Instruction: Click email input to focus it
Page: traveler
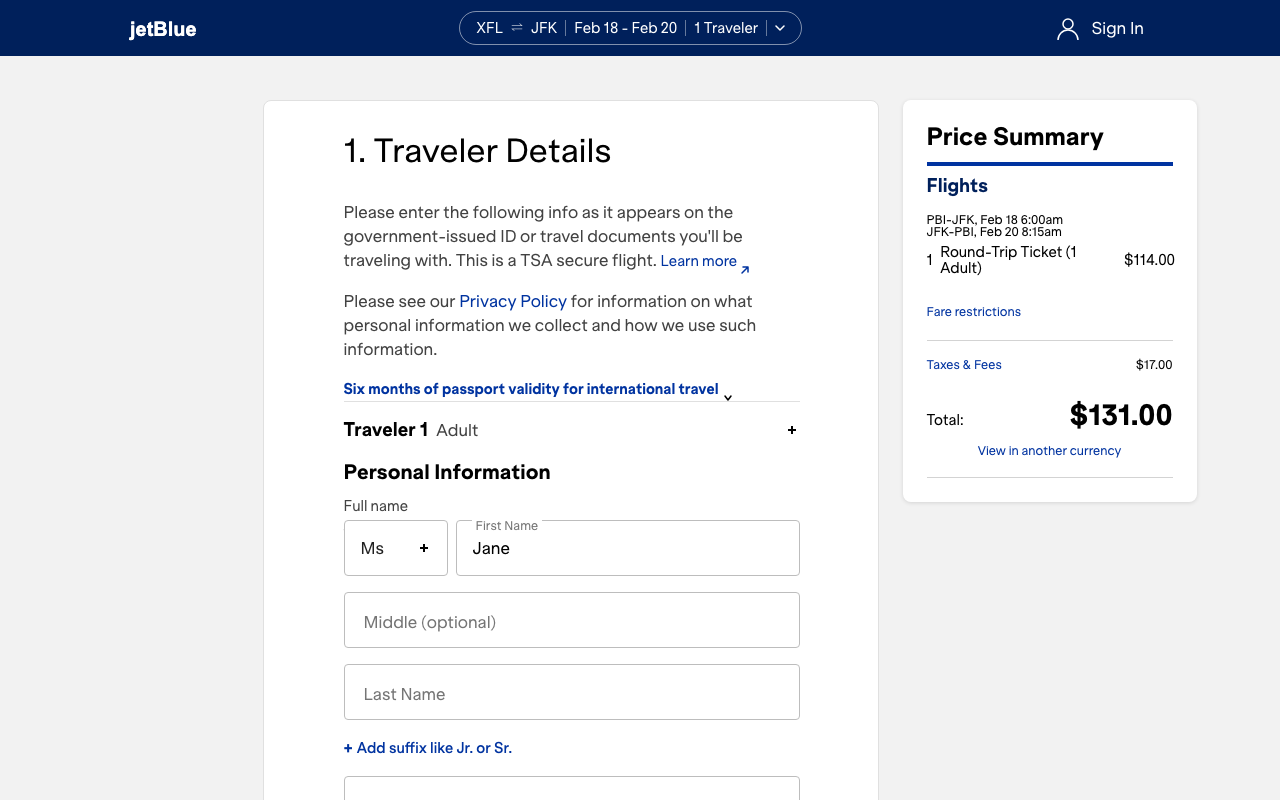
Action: click